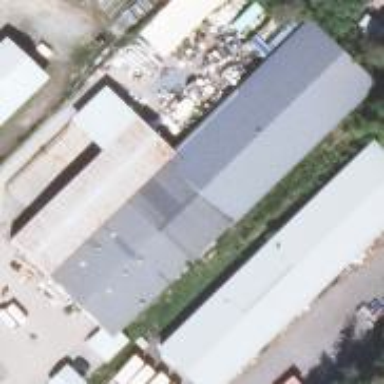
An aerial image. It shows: Building with furniture shop.